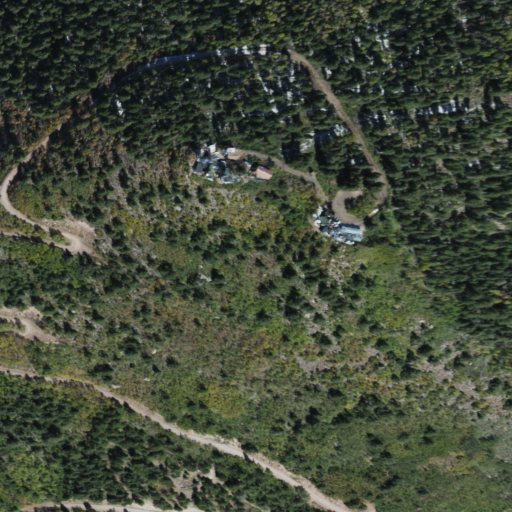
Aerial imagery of mountain in Arizona named Bill Williams Mountain containing evergreen forest, deciduous forest, open development, and shrub